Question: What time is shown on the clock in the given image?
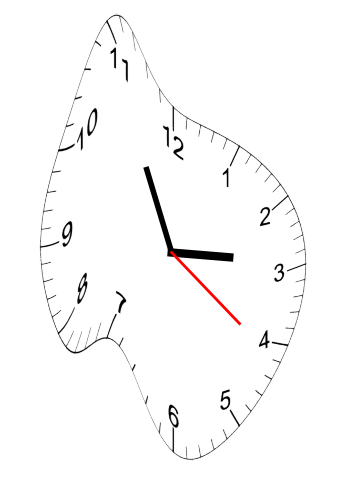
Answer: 02:55:21